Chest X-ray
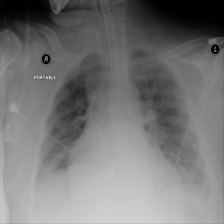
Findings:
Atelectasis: negative
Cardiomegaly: negative
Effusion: negative
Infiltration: negative
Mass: negative
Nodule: negative
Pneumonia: negative
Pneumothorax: negative
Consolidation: negative
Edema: negative
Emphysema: negative
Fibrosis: negative
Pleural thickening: negative
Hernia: negative